Question: When I put the Google Maps API in Fragment, it seems to have started but the application stops and closes.
The last image before the application closes

Log Output
'''
2019-11-19 14:18:05.137 19795-24984/? E/chph: *~*~*~ Channel {0} was not shutdown properly!!! ~*~*~*
Make sure to call shutdown()/shutdownNow() and wait until awaitTermination() returns true.
java.lang.RuntimeException: ManagedChannel allocation site
at chpg.<init>(:com.google.android.gms@<PHONE>@19.6.29 (100400-278422107):2)
at chph.<init>(:com.google.android.gms@<PHONE>@19.6.29 (100400-278422107):2)
at chic.b(:com.google.android.gms@<PHONE>@19.6.29 (100400-278422107):8)
at sqq.a(:com.google.android.gms@<PHONE>@19.6.29 (100400-278422107):24)
at sqq.a(:com.google.android.gms@<PHONE>@19.6.29 (100400-278422107):33)
at awdm.a(:com.google.android.gms@<PHONE>@19.6.29 (100400-278422107):81)
at awdm.a(:com.google.android.gms@<PHONE>@19.6.29 (100400-278422107):165)
at awdj.a(:com.google.android.gms@<PHONE>@19.6.29 (100400-278422107):2)
at awdt.a(Unknown Source:2)
at brav.a(:com.google.android.gms@<PHONE>@19.6.29 (100400-278422107):2)
at brcx.b(:com.google.android.gms@<PHONE>@19.6.29 (100400-278422107):2)
at brbw.run(:com.google.android.gms@<PHONE>@19.6.29 (100400-278422107):7)
at brcz.run(:com.google.android.gms@<PHONE>@19.6.29 (100400-278422107):1)
at sxr.b(:com.google.android.gms@<PHONE>@19.6.29 (100400-278422107):15)
at sxr.run(:com.google.android.gms@<PHONE>@19.6.29 (100400-278422107):10)
at java.util.concurrent.ThreadPoolExecutor.runWorker(ThreadPoolExecutor.java:1167)
at java.util.concurrent.ThreadPoolExecutor$Worker.run(ThreadPoolExecutor.java:641)
at tdp.run(Unknown Source:7)
at java.lang.Thread.run(Thread.java:764)
'''
I searched a bit and got another error from the log output
'''
2019-11-19 15:08:13.<PHONE>/com.ourcrewapps.webbil E/AndroidRuntime: FATAL EXCEPTION: Thread-6
Process: com.ourcrewapps.webbil, PID: 4490
java.lang.NoClassDefFoundError: Failed resolution of: Lorg/apache/http/ProtocolVersion;
at ep.b(:com.google.android.gms.dynamite_mapsdynamite@<PHONE>@13.2.80 (040700-211705629):3)
at eo.a(:com.google.android.gms.dynamite_mapsdynamite@<PHONE>@13.2.80 (040700-211705629):4)
at eq.a(:com.google.android.gms.dynamite_mapsdynamite@<PHONE>@13.2.80 (040700-211705629):55)
at com.google.maps.api.android.lib6.drd.ap.a(:com.google.android.gms.dynamite_mapsdynamite@<PHONE>@13.2.80 (040700-211705629):11)
at dx.a(:com.google.android.gms.dynamite_mapsdynamite@<PHONE>@13.2.80 (040700-211705629):17)
at dx.run(:com.google.android.gms.dynamite_mapsdynamite@<PHONE>@13.2.80 (040700-211705629):65)
Caused by: java.lang.ClassNotFoundException: Didn't find class "org.apache.http.ProtocolVersion" on path: DexPathList[[zip file "/system/priv-app/PrebuiltGmsCore/app_chimera/m/MapsDynamite.apk"],nativeLibraryDirectories=[/data/user_de/0/com.google.android.gms/app_chimera/m/<PHONE>/n/x86, /system/lib]]
at dalvik.system.BaseDexClassLoader.findClass(BaseDexClassLoader.java:134)
at java.lang.ClassLoader.loadClass(ClassLoader.java:379)
at ad.loadClass(:com.google.android.gms.dynamite_dynamiteloader@<PHONE>@13.2.80 (040700-211705629):25)
at java.lang.ClassLoader.loadClass(ClassLoader.java:312)
at ep.b(:com.google.android.gms.dynamite_mapsdynamite@<PHONE>@13.2.80 (040700-211705629):3)
at eo.a(:com.google.android.gms.dynamite_mapsdynamite@<PHONE>@13.2.80 (040700-211705629):4)
at eq.a(:com.google.android.gms.dynamite_mapsdynamite@<PHONE>@13.2.80 (040700-211705629):55)
at com.google.maps.api.android.lib6.drd.ap.a(:com.google.android.gms.dynamite_mapsdynamite@<PHONE>@13.2.80 (040700-211705629):11)
at dx.a(:com.google.android.gms.dynamite_mapsdynamite@<PHONE>@13.2.80 (040700-211705629):17)
at dx.run(:com.google.android.gms.dynamite_mapsdynamite@<PHONE>@13.2.80 (040700-211705629):65)
'''
Java Class Output [LocationFragment.java]
'''
import android.os.Bundle;
import android.support.annotation.NonNull;
import android.support.annotation.Nullable;
import android.support.v4.app.Fragment;
import android.support.v4.app.FragmentActivity;
import android.view.LayoutInflater;
import android.view.View;
import android.view.ViewGroup;
import com.google.android.gms.maps.CameraUpdateFactory;
import com.google.android.gms.maps.GoogleMap;
import com.google.android.gms.maps.MapFragment;
import com.google.android.gms.maps.MapView;
import com.google.android.gms.maps.OnMapReadyCallback;
import com.google.android.gms.maps.SupportMapFragment;
import com.google.android.gms.maps.model.LatLng;
import com.google.android.gms.maps.model.MarkerOptions;
public class LocationFragment extends Fragment implements OnMapReadyCallback {
private MapView mapView;
private GoogleMap gmap;
@Nullable
@Override
public View onCreateView(@NonNull LayoutInflater inflater, @Nullable ViewGroup container, @Nullable Bundle savedInstanceState) {
View view = inflater.inflate(R.layout.fragment_location,container,false);
SupportMapFragment mapci =(SupportMapFragment) getChildFragmentManager().findFragmentById(R.id.map);
mapci.getMapAsync(this);
return view;
}
@Override
public void onMapReady(GoogleMap googleMap) {
gmap = googleMap;
LatLng lng = new LatLng(19.169259,73.341601);
gmap.addMarker(new MarkerOptions().position(lng).title("sad"));
gmap.moveCamera(CameraUpdateFactory.newLatLng(lng));
}
}
'''
XML Output [fragment_location.xml]
'''
<?xml version="1.0" encoding="utf-8"?>
<RelativeLayout xmlns:android="http://schemas.android.com/apk/res/android"
xmlns:tools="http://schemas.android.com/tools"
android:layout_width="match_parent" android:layout_height="match_parent">
<fragment xmlns:android="http://schemas.android.com/apk/res/android"
xmlns:tools="http://schemas.android.com/tools"
android:layout_width="match_parent"
android:layout_height="match_parent"
android:id="@+id/map"
android:name="com.google.android.gms.maps.SupportMapFragment"
/>
</RelativeLayout>
'''
> Api key added
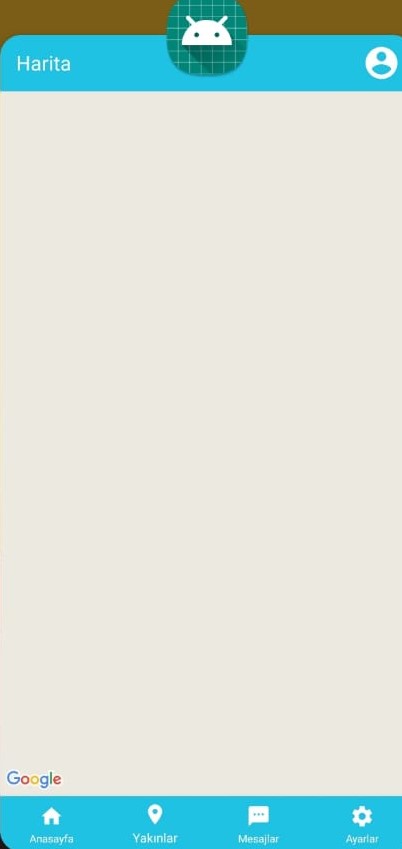
Answer: The error has improved. The problem was the library versions and the minimum sdk error
Min sdk
'''
android {
compileSdkVersion 28
defaultConfig {
applicationId "com.ourcrewapps.webbil"
minSdkVersion 16
targetSdkVersion 28
versionCode 1
versionName "1.0"
testInstrumentationRunner "android.support.test.runner.AndroidJUnitRunner"
}
buildTypes {
release {
minifyEnabled false
proguardFiles getDefaultProguardFile('proguard-android-optimize.txt'), 'proguard-rules.pro'
}
}
}
'''
Library Version
'''
implementation 'com.android.support:appcompat-v7:28.0.0'
implementation 'com.android.support:asynclayoutinflater:28.0.0'
implementation 'com.android.support:exifinterface:28.0.0'
implementation 'com.android.support:animated-vector-drawable:28.0.0'
implementation 'com.android.support:support-media-compat:28.0.0'
implementation 'com.android.support:support-v4:28.0.0'
implementation 'com.android.support:design:28.0.0'
implementation 'com.android.support:cardview-v7:28.0.0'
implementation 'com.android.support:recyclerview-v7:28.0.0'
implementation 'com.android.support.constraint:constraint-layout:1.1.3'
implementation 'com.google.firebase:firebase-database:17.0.0'
implementation 'com.google.android.gms:play-services-maps:16.0.0'
testImplementation 'junit:junit:4.12'
androidTestImplementation 'com.android.support.test🏃1.0.2'
androidTestImplementation 'com.android.support.test.espresso:espresso-core:3.0.2'
'''